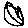
Label: circle